【题型】选择题　【知识点】解析几何　【难度】medium
\(A(-2,0)\)，\(B(2,0)\)，\(C(0,2)\)，\(E(-1,0)\)，\(F(1,0)\)，一束光线从点\(F\)出发射到\(BC\)上的点\(D\)，经\(BC\)反射后，再经\(AC\)反射，落到线段\(AE\)上（不含端点），则\(FD\)的斜率的取值范围是（ ）

A. \((-\infty,2)\)

B. \((0,+\infty)\)

C. \((1,+\infty)\)

D. \((4,+\infty)\)

\vspace{1em}
【解答】
【答案】D

\vspace{1em}

【分析】先根据题意求得\(A(-2,0)\)关于直线\(BC\)对称的点为\(A_1(2,4)\)，点\(E(-1,0)\)关于直线\(AC\)的对称点为\(E_1(-2,1)\)，点\(E_1(-2,1)\)关于直线\(BC\)的对称点为\(E_2(1,4)\)，再数形结合得到点\(D\)的变动范围，从而得到\(k_{FD} > k_{FN}\)，由此得解。

\vspace{1em}

【详解】设直线\(BC\)方程为\(y = kx + b\)，则
\[
\begin{cases}
0 = 2k + b \\
2 = b
\end{cases}
\]
解得
\[
\begin{cases}
k = -1 \\
b = 2
\end{cases}
\]
即\(BC: y = -x + 2\)，即\(BC: x + y - 2 = 0\)。

设\(A(-2,0)\)关于直线\(BC\)对称的点为\(A_1(x,y)\)，则
\[
\begin{cases}
\frac{y}{x+2} = 1 \\
\frac{x-2}{2} + \frac{y}{2} - 2 = 0
\end{cases}
\]
解得
\[
\begin{cases}
x = 2 \\
y = 4
\end{cases}
\]
即\(A_1(2,4)\)，\(k_{AF} = 4\)。

同理可得：
点\(E(-1,0)\)关于直线\(AC: y = x + 2\)的对称点为\(E_1(-2,1)\)，
点\(E_1(-2,1)\)关于直线\(BC: y = -x + 2\)的对称点为\(E_2(1,4)\)，
如图所示：

利用光线反射的性质可知，当这束光线反射后最终经过点\(A\)时，则其先经过点\(N\)；当这束光线反射后最终经过点\(E\)时，则其先经过点\(M\)；
所以点\(M\)、\(N\)之间为点\(D\)的变动范围。

因为\(E_2(1,4)\)，\(F(1,0)\)，所以直线\(FE_2\)，即直线\(FM\)斜率不存在，而\(k_{FN} = k_{AF} = 4\)，

所以\(k_{FD} > k_{FN} = 4\)，即\(k_{FD} \in (4, +\infty)\)。

故选：D。
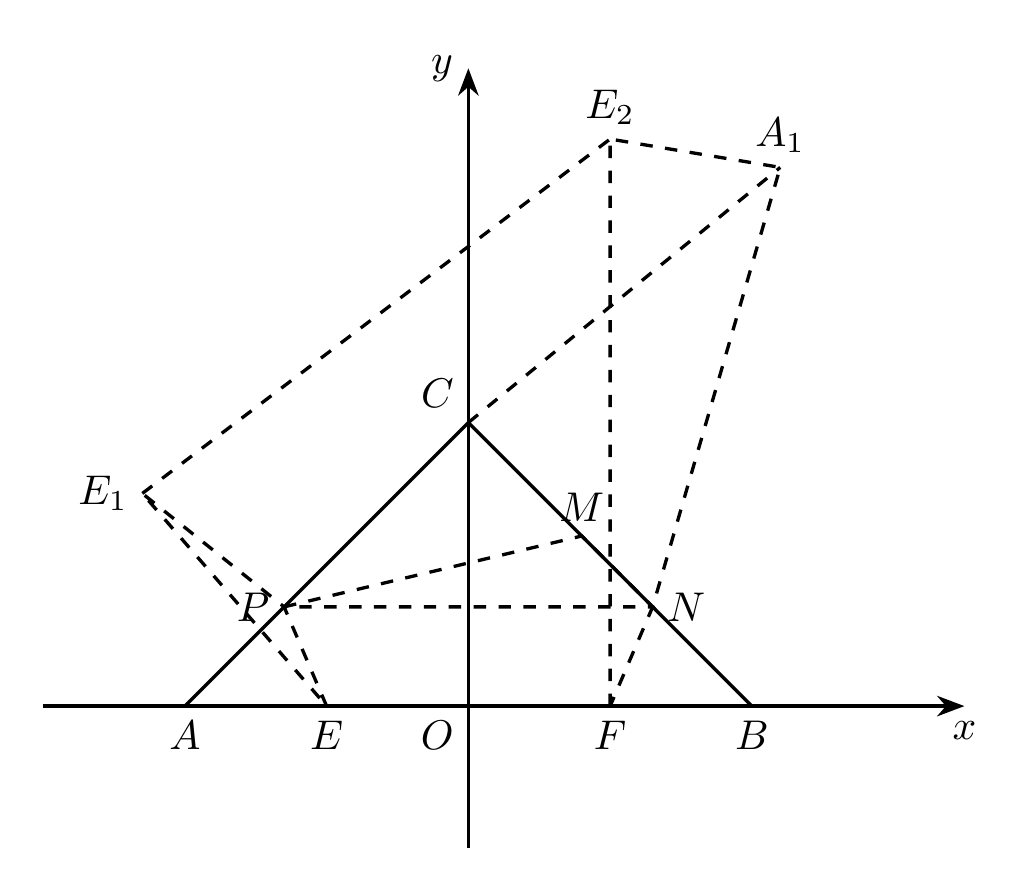